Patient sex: F
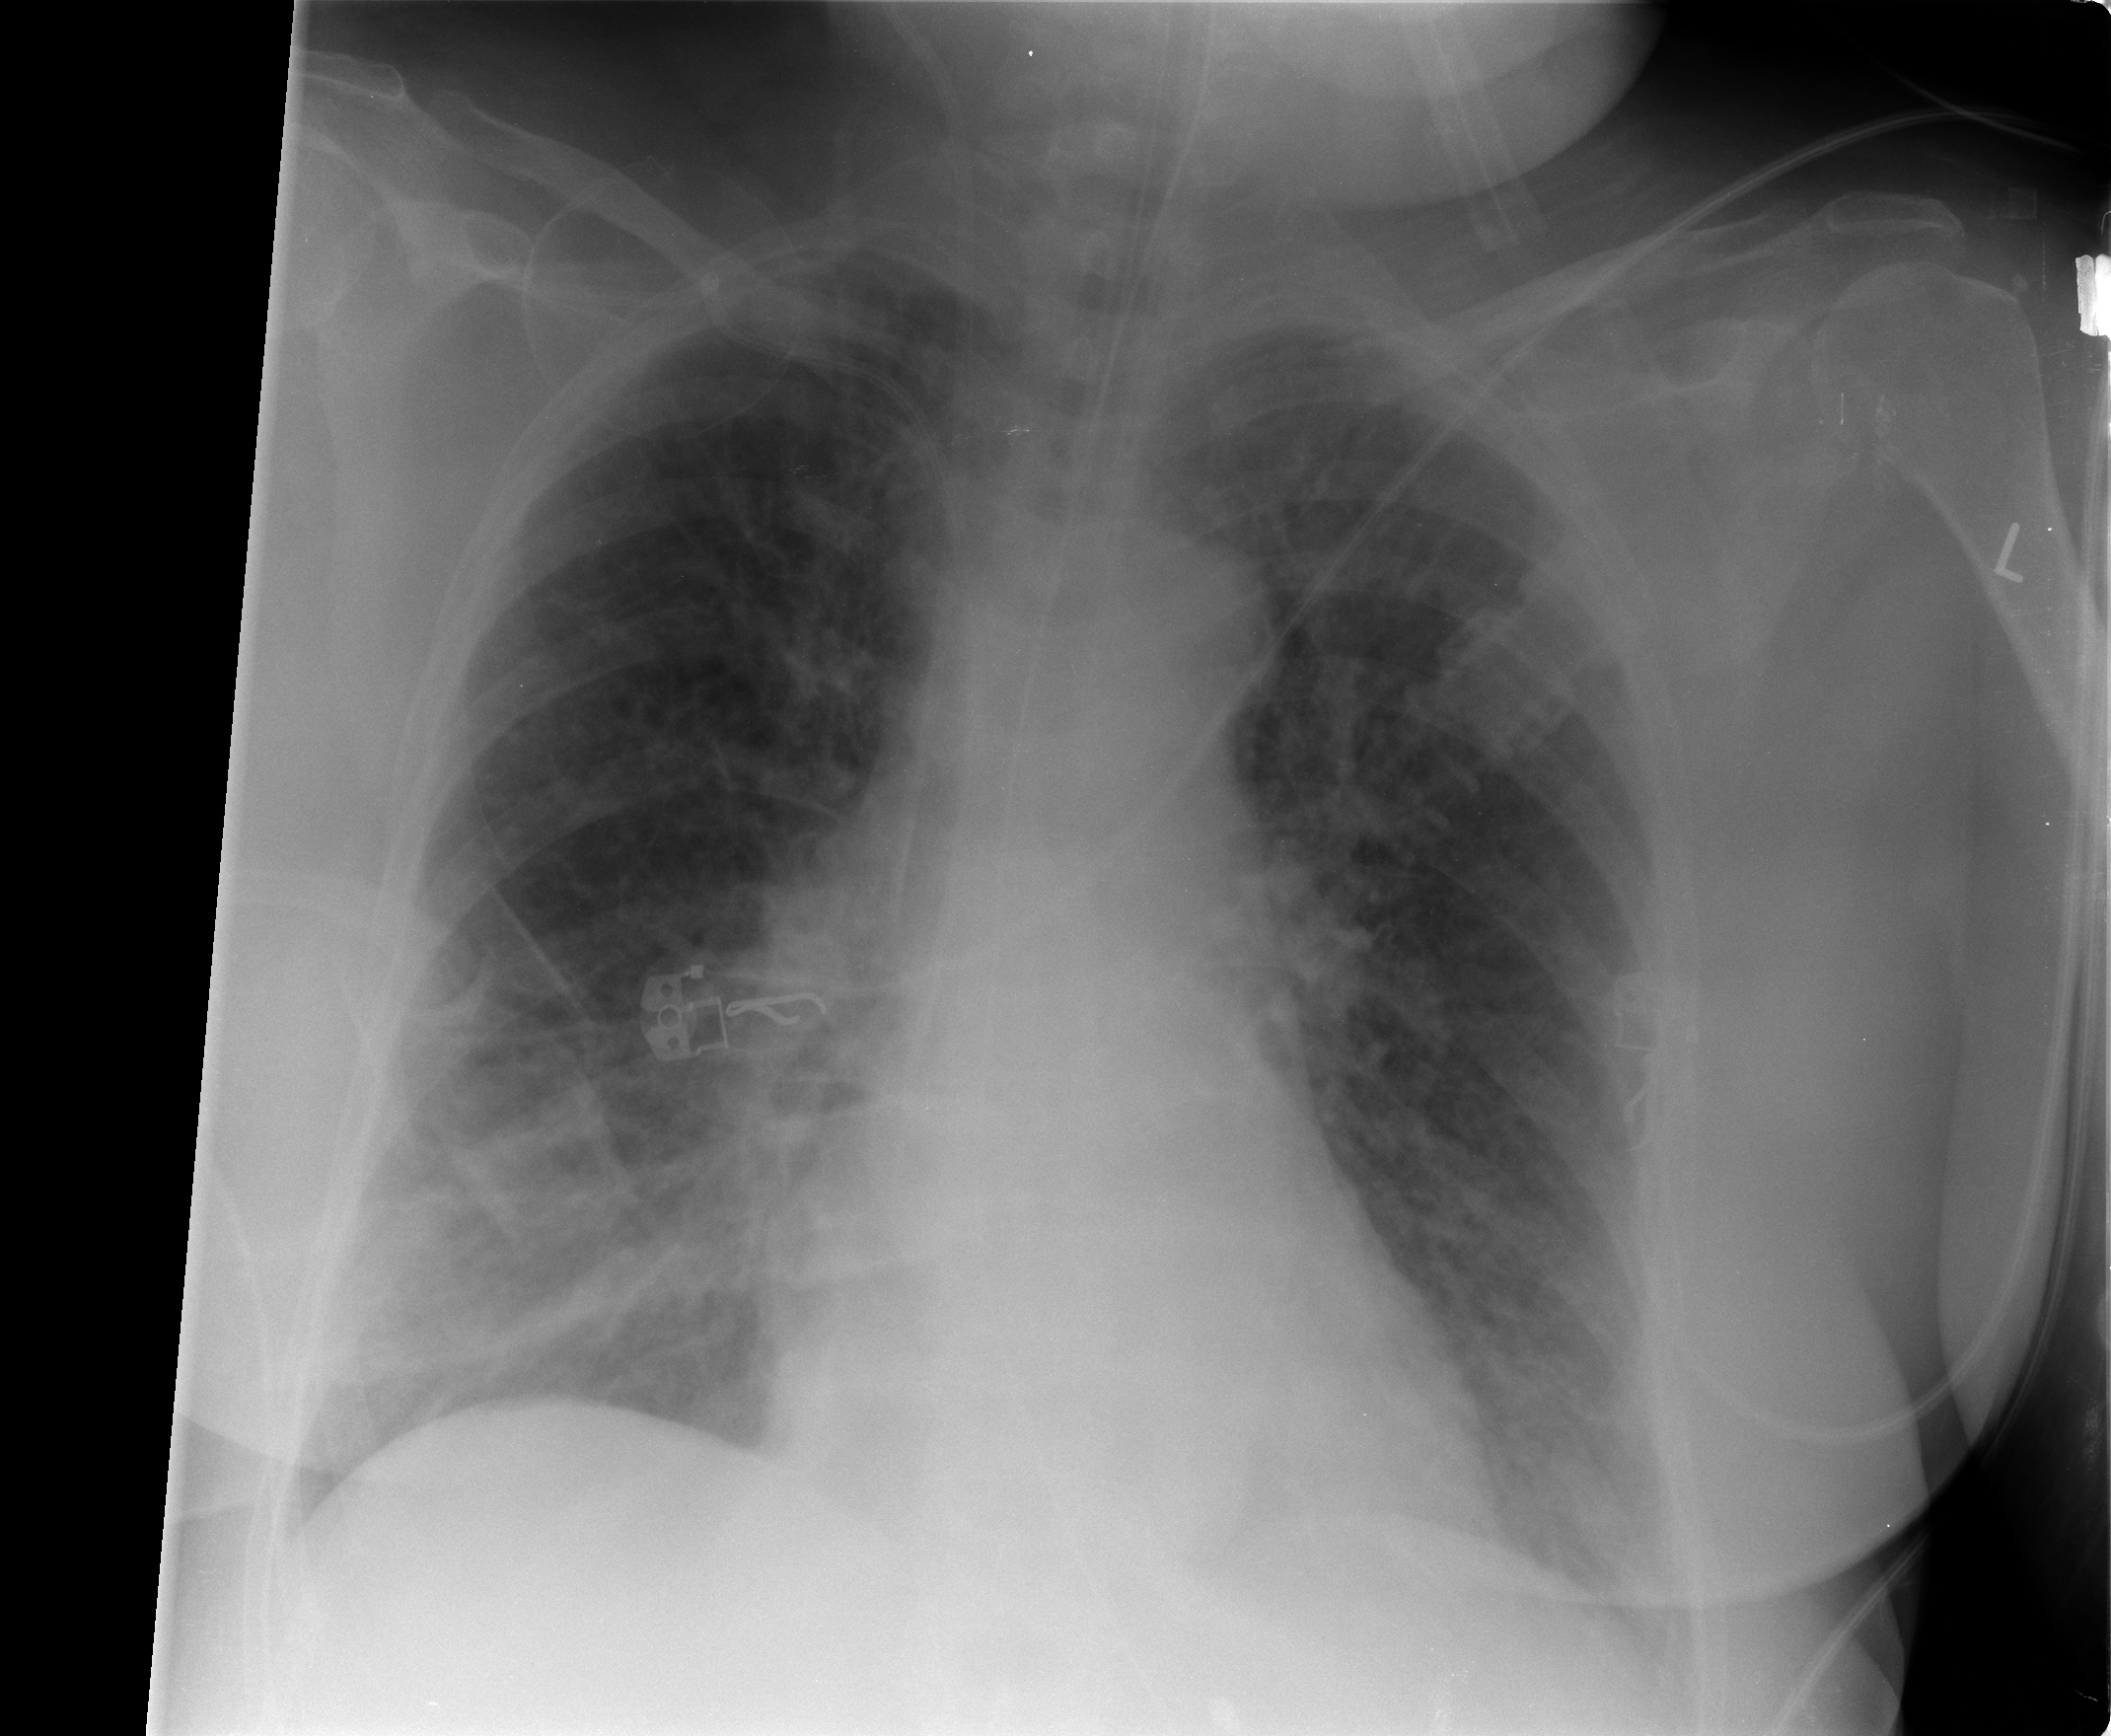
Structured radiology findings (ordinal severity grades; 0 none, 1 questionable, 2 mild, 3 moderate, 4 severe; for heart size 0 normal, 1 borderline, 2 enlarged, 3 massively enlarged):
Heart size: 0
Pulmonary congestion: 3
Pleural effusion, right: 0
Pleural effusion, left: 0
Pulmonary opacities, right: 0
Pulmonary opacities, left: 0
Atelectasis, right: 2
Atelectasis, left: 2